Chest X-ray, PA view. Patient: 61 years old, sex F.
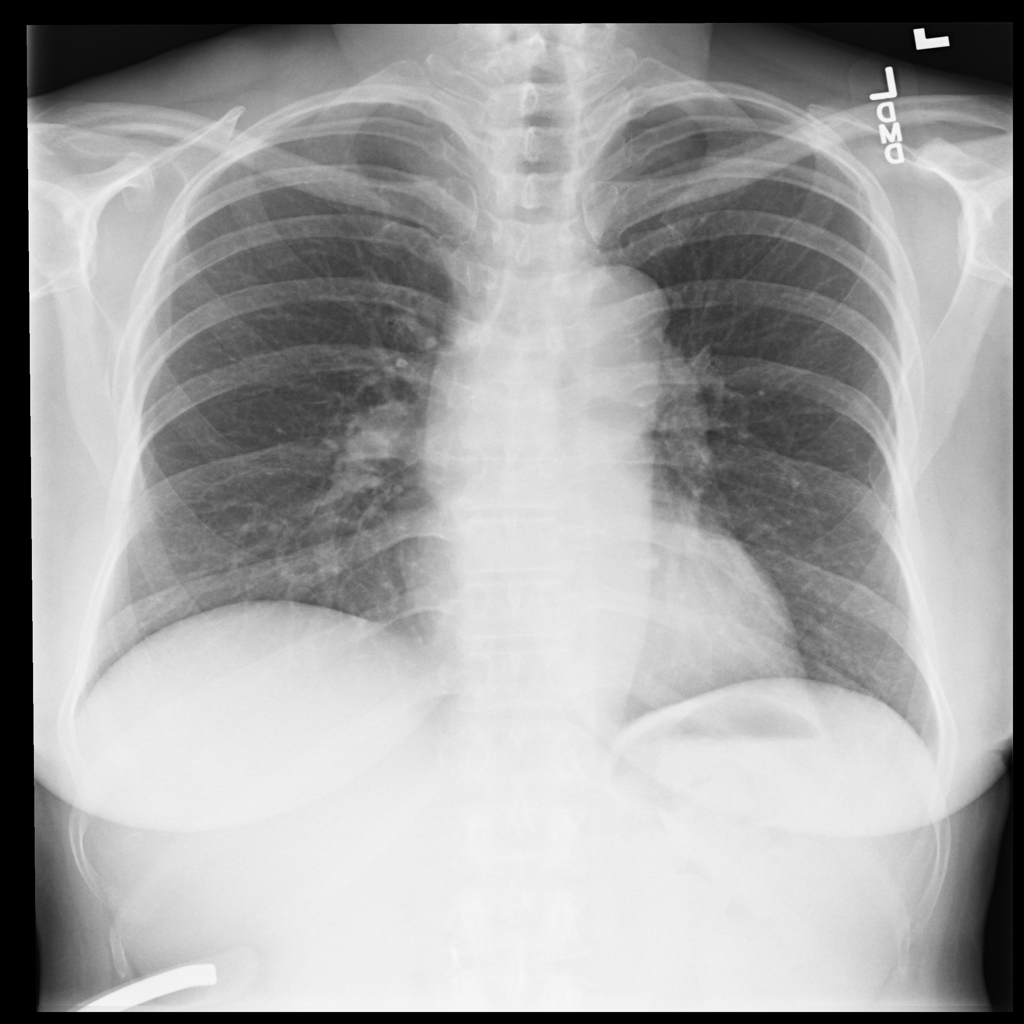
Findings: No Finding